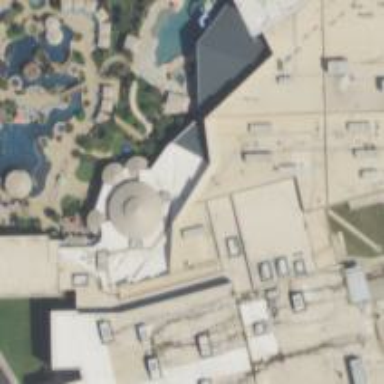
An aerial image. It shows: Water park.